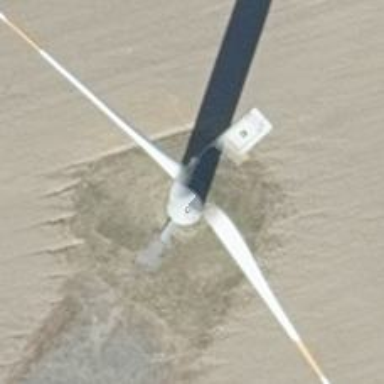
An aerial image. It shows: Wind generator powered by wind turbines of horizontal axis type. It is manufactured by Vestas.